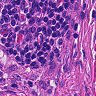
Metastatic tissue present: no